Question: - - - - -
With the above information in mind consider the following table:

Suppose the match result is:
'''
Result = Arsenal By 1
'''
Im now looking for a way to return all members who guessed the correct result and score difference NO (zero) member guessed correctly return members who guessed to the correct result
In above Example:
John, Stephan should be returned who guessed closest with Arsenal by 2
With the above in mind I created the following script:
'''
select * from picks where event_id = '$eventId[$key]' and
abs(score-$winScore) = (select min(abs(score-$winScore)) from picks
where pick = '$winner')
'''
The script above is partially working however when more than one member should be returned it gives thr wrong result, and also only returns one member, also when no member picked correct Im getting wrong results.
Any idea or help on how I can tackle/solve my problem?
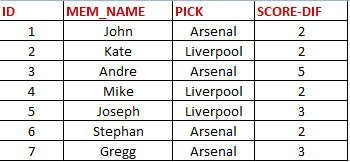
Answer: One possibility is that you have a 'limit 1' in the query you are actually running. Or, you are only fetching the first row from the result set.
However, the query also needs to be fixed. You need the event id in the subquery. This isn't obvious because your sample data does not include this column. Also, the winners need to match both in the subquery and the outer query:
'''
select p.*
from picks p
where p.event_id = '$eventId[$key]' and
p.pick = '$winner' and
abs(p.score-$winScore) = (select min(abs(p2.score-$winScore))
from picks p2
where p2.pick = p.pick and
p2.event_id = p.event_id
);
'''
<URL> is an example in SQL Fiddle of it returning multiple rows. I am a bit confused about the 'scorediff' in the sample data versus the 'score' in the query, so you might still need to play with the query to get it to work with your actual data. But the idea is that the subquery needs to be correlated with the outer query to get the right event and winner.